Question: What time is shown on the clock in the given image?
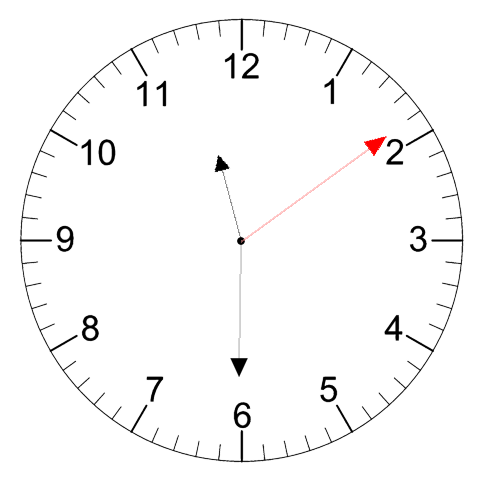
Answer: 11:30:09